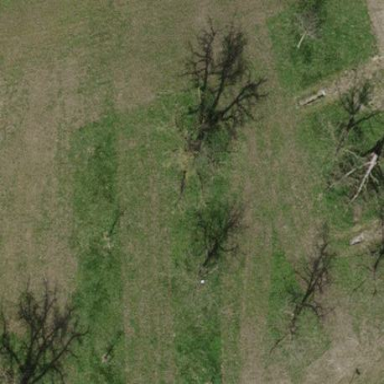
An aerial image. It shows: Orchard.